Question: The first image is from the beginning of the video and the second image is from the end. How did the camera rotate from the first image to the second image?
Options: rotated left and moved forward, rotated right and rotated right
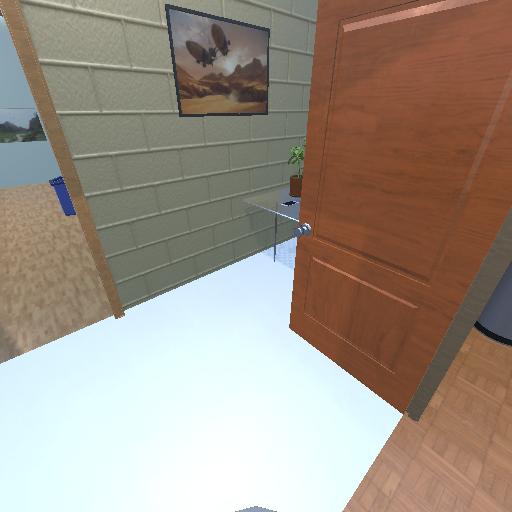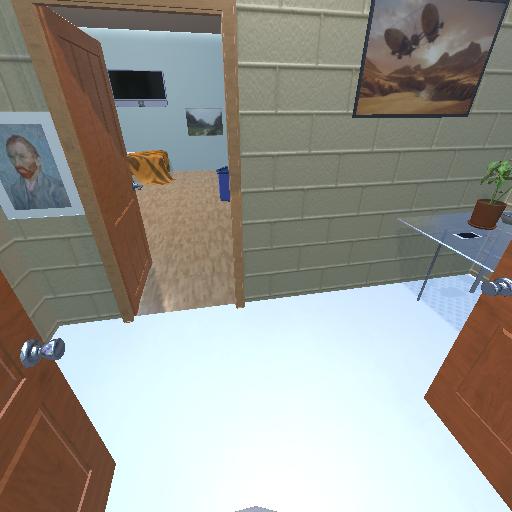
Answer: rotated left and moved forward